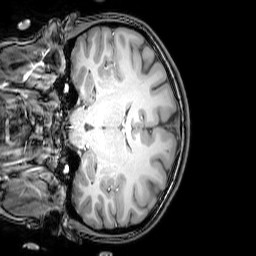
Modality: T1w
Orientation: coronal
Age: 21
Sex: female
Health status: healthy
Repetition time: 0.081 s
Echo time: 0.037 s